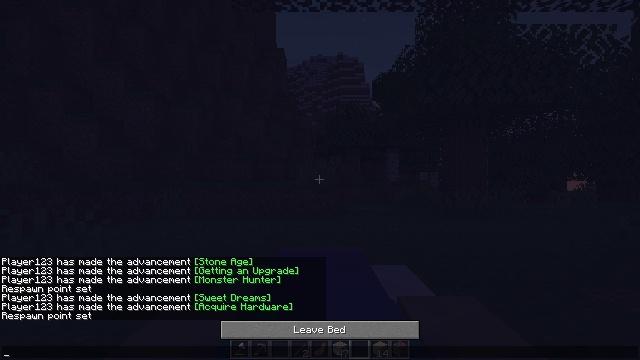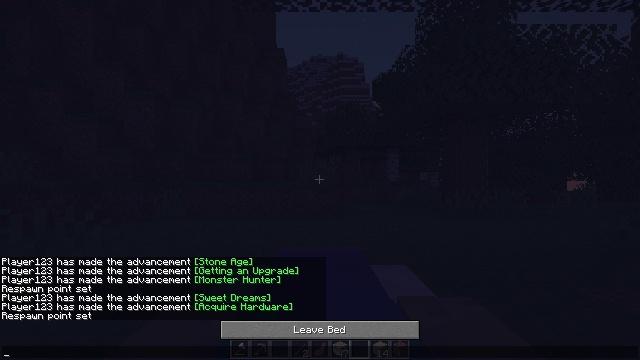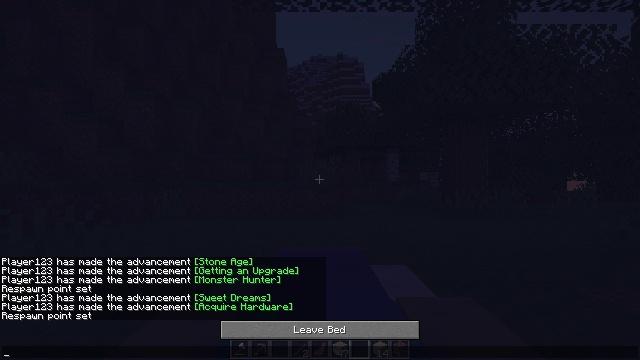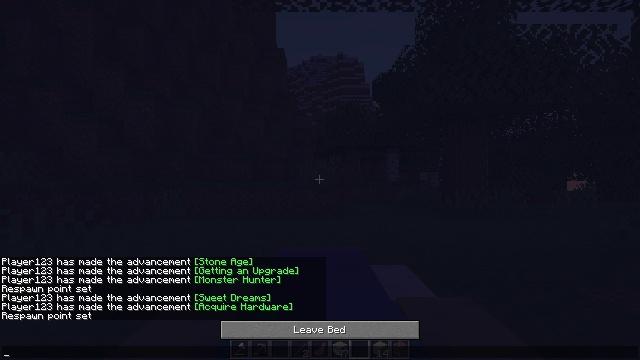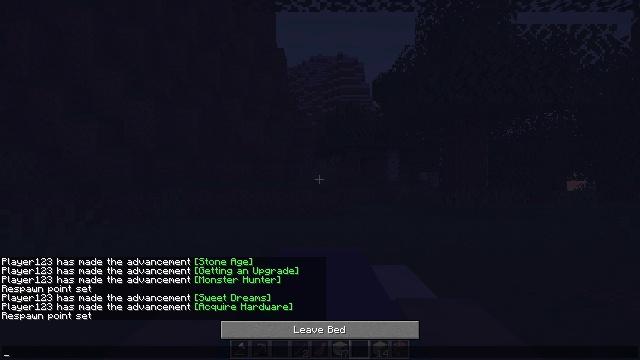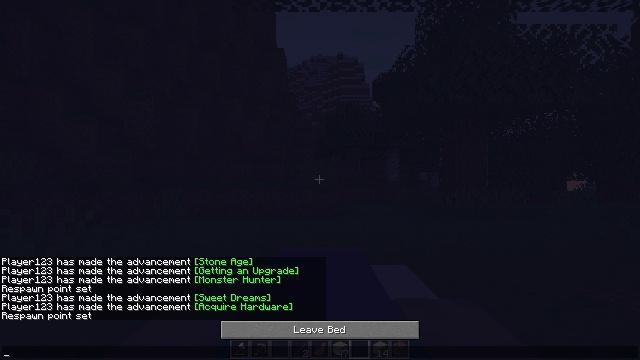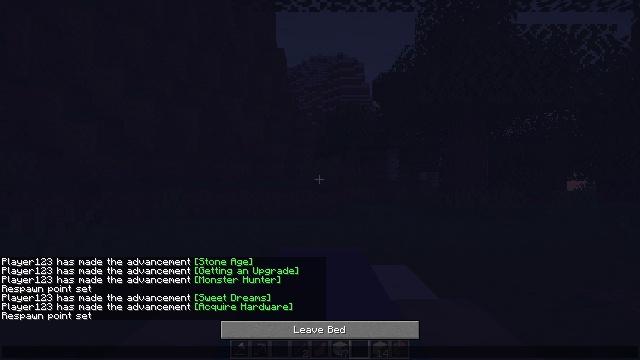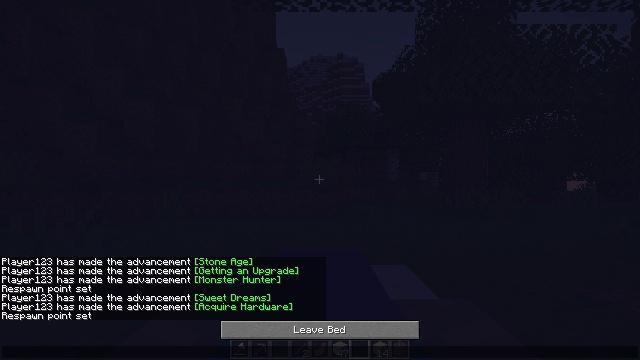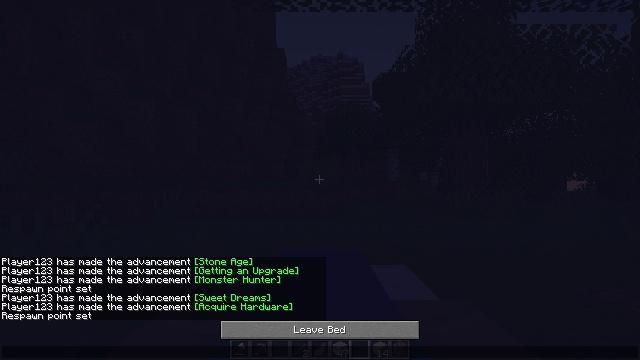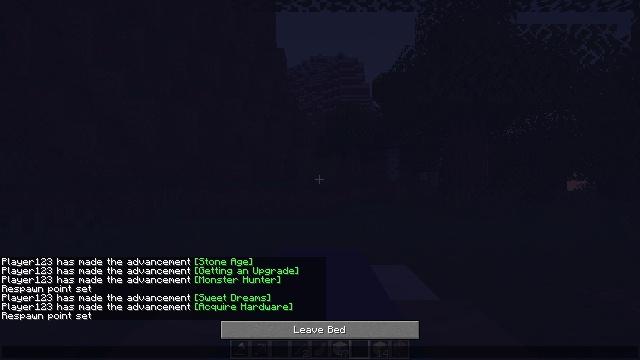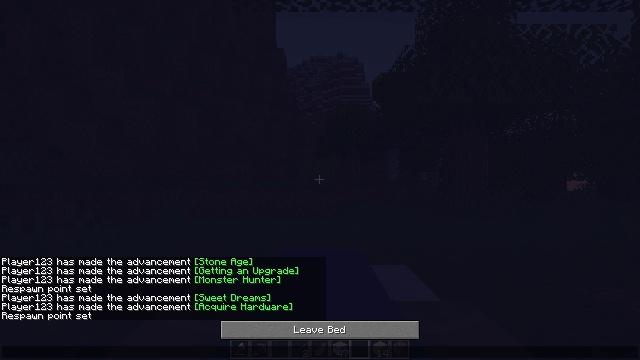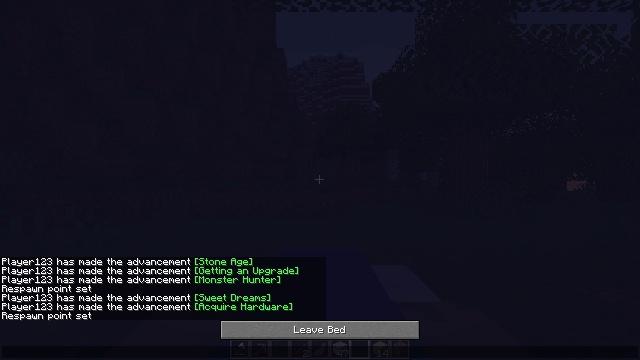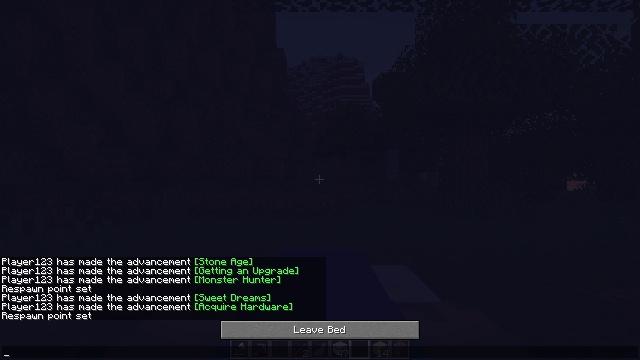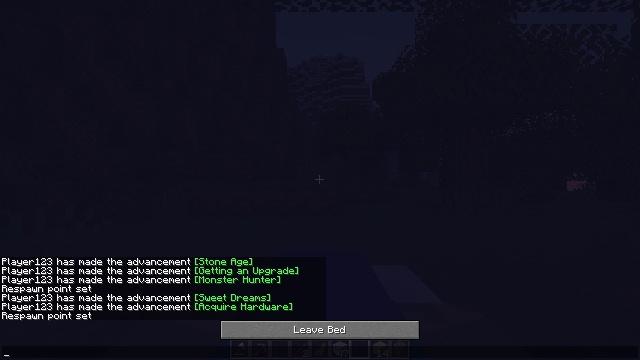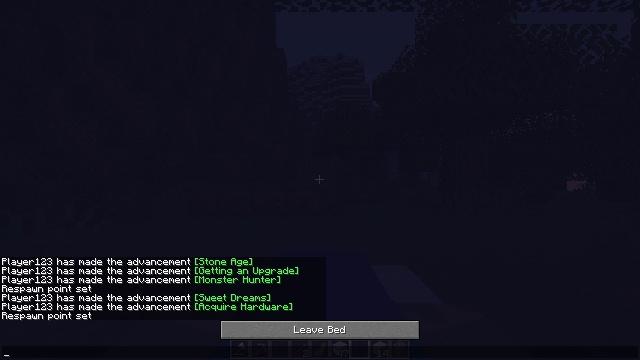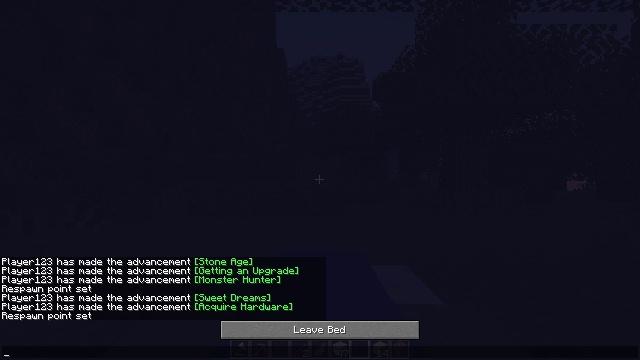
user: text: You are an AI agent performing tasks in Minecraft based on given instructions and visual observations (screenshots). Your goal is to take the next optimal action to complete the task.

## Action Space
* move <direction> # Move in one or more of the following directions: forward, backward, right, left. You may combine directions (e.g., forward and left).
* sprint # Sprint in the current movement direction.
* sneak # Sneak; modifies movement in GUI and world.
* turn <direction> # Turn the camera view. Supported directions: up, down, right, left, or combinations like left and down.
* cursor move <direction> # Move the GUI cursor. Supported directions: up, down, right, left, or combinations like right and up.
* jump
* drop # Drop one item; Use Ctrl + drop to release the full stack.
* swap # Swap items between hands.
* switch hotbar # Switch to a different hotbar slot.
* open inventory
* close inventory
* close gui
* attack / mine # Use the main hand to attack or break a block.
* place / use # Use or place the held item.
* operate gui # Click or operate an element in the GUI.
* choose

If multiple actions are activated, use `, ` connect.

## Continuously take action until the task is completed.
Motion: motion action
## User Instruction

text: Break the white bed to relocate it.
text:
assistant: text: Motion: cursor move left
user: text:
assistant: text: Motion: cursor move left
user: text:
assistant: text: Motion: cursor move left
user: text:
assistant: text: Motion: no_op
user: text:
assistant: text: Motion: no_op
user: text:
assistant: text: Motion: no_op
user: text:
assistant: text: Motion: no_op
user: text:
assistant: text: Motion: no_op
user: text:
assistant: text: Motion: no_op
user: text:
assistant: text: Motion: no_op
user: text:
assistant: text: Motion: no_op
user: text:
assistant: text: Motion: cursor move up
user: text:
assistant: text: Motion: no_op
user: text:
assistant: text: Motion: cursor move left and up
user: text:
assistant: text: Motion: no_op
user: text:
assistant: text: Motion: no_op
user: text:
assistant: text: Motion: no_op
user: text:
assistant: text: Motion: close gui
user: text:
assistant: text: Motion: no_op
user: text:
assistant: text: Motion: no_op
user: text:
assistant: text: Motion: no_op
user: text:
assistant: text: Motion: no_op
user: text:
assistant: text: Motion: no_op
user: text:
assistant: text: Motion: no_op
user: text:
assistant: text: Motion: no_op
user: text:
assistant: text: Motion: switch to hotbar 1
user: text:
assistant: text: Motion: switch to hotbar 1
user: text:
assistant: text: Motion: no_op
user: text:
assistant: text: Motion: turn left and down
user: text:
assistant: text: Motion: turn left and down